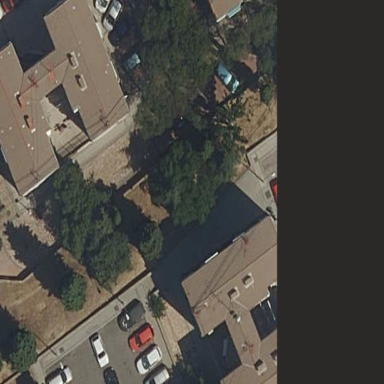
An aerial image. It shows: Garden with kerb barrier.